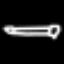
Label: pencil